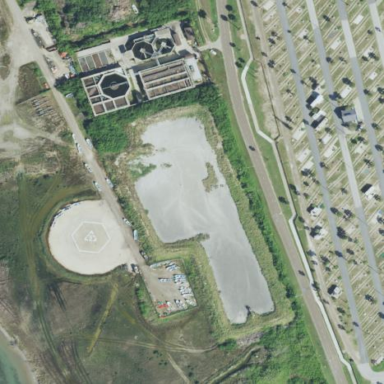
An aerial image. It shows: Image of wastewater.